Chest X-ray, PA view. Patient: 80 years old, sex F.
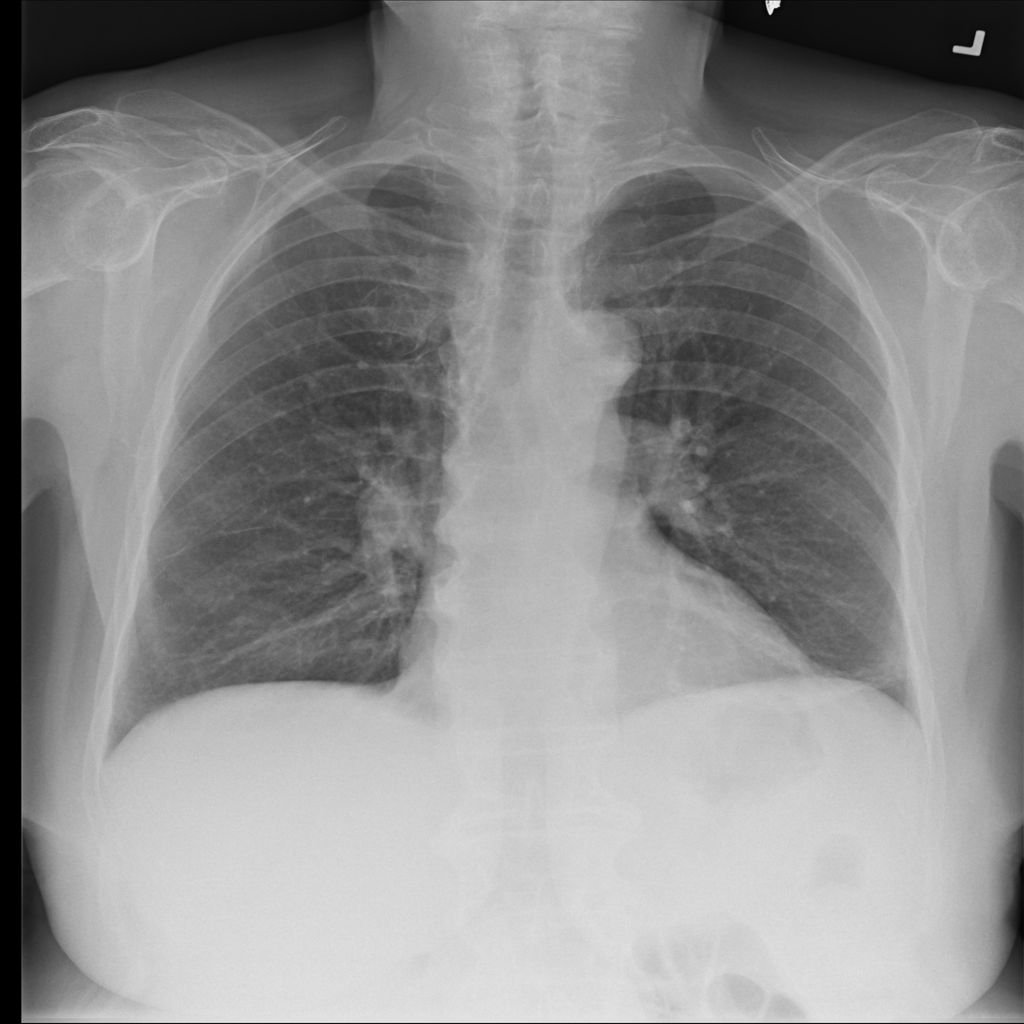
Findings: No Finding